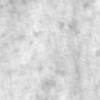
Label: no_change